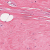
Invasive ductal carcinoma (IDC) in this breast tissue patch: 0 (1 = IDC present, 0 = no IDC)